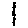
Label: line